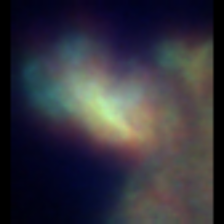
Taxon: Unknown_detritus
Group: Unknown